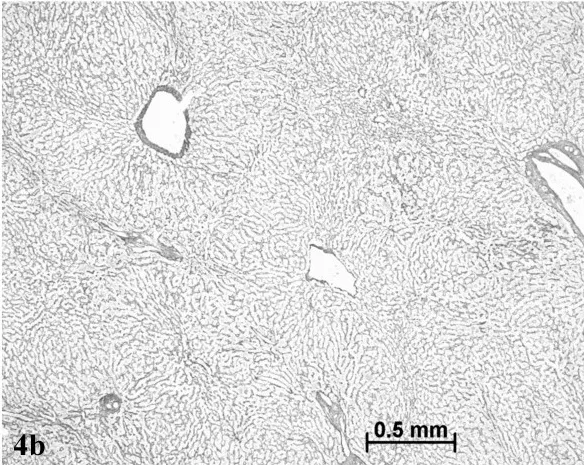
Contrasting with absence of fibrosis in the nodule Reticulin staining.
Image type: pathology (h&e)